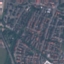
Label: Residential